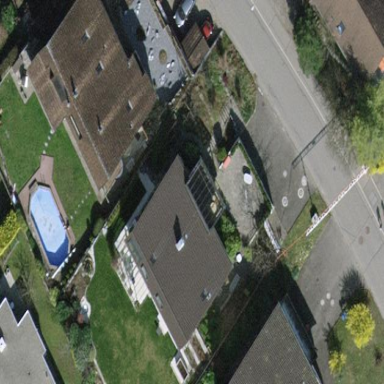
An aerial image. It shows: Detached building.